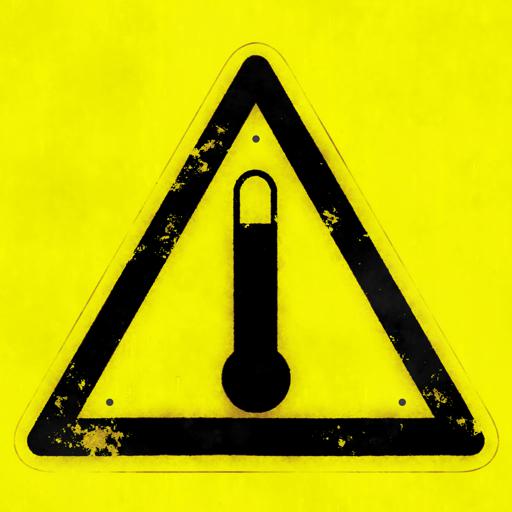
Tags: black danger hot sign temperature warm warning yellow